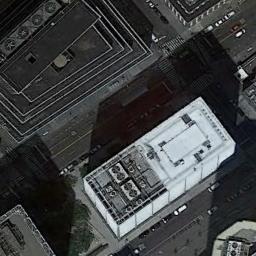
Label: commercial_area